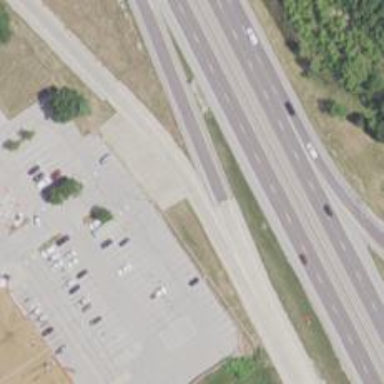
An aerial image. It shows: Trunk link highway.